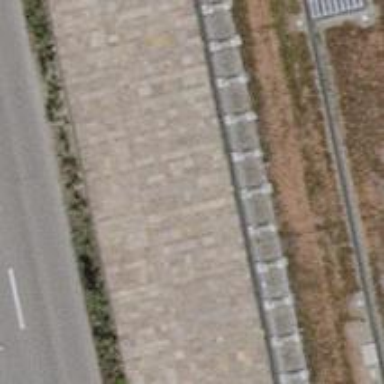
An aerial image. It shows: Charging station.